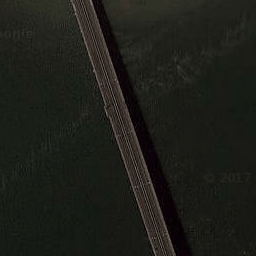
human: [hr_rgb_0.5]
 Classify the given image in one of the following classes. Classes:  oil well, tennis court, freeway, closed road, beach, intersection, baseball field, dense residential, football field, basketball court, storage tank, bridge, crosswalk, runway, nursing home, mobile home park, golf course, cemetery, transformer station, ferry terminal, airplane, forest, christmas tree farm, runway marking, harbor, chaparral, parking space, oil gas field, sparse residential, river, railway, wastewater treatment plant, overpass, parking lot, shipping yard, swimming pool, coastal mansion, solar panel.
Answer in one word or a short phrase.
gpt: bridge